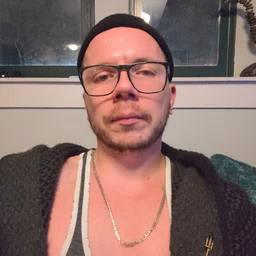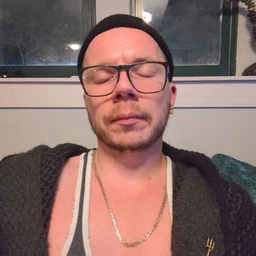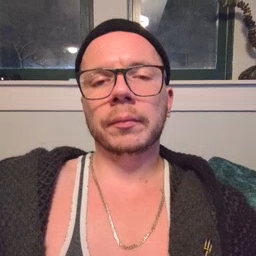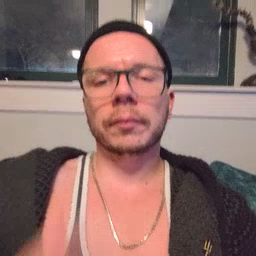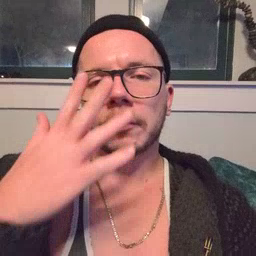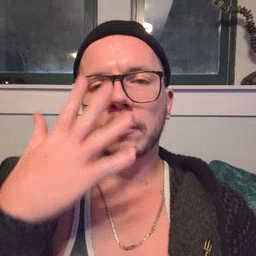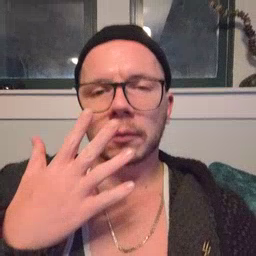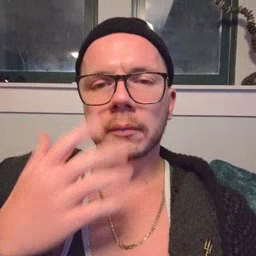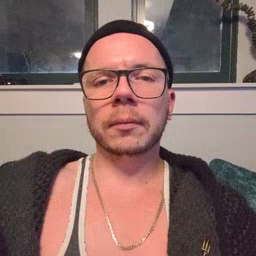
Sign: sad